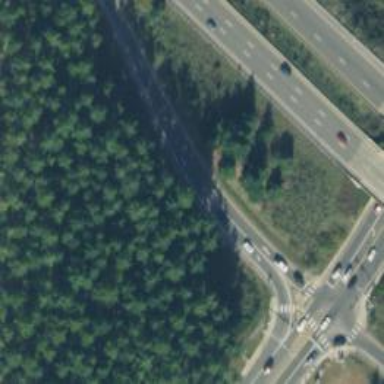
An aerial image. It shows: Trunk link highway.